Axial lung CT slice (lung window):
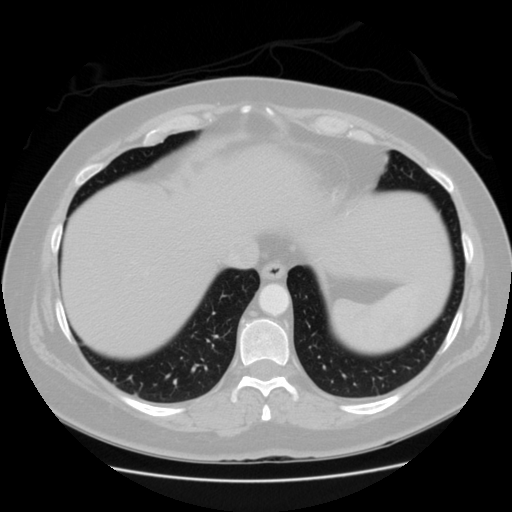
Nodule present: no